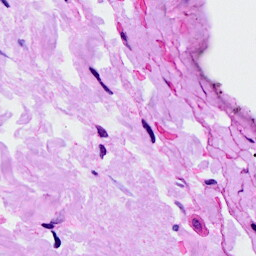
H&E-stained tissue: Breast